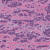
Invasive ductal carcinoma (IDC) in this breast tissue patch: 1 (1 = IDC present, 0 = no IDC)